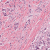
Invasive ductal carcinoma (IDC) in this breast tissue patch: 1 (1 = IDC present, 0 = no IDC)